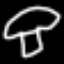
Label: mushroom